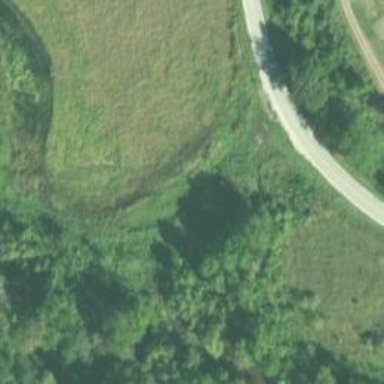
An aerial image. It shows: Abandoned road.